Question: I'm looking for a jQuery radio-button replacement script or code snippet that behaves like jQuery UI's button set, converting '<input type="radio" value="1">' into buttons. I want to keep the radio buttons intact for styling flexibility, and because it's the better coding practice.
Looks and works fine as-is with jQuery UI, but it to the page load, which I'd like to avoid if possible. Here's how it looks now ...

Anyone seen something that can make radio buttons appear as above, but ?
If not, can anyone suggest an approach?
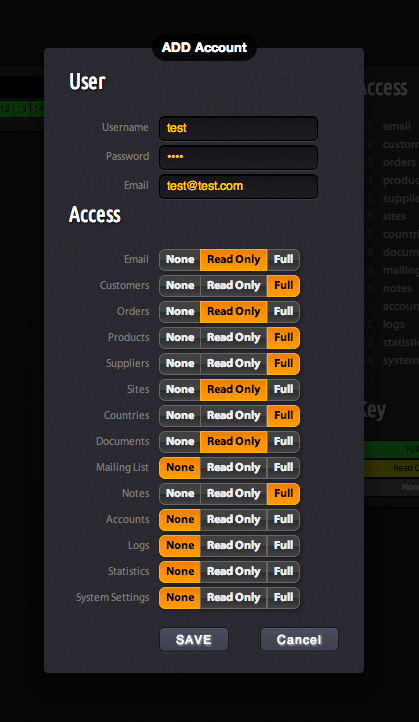
Answer: Funny thing I was just looking at another person who wrote his own module to do the same thing:
Disclaimer: I have not contributed to or thoroughly evaluated it so use your judgement:
<URL>
Alt Link: <URL>
hence might not fit in your criteria of lightweight. If you are already including Jquery then this might be an option.
[Rant]
> This answer helped the original author and he accepted it. It helped
many more until the guy with the original github project closed it.
Then somehow I got downvoted to 0. I am almost sorry to have helped
someone. A quick google search for 'radiosforbuttons'(the project name) would have led you to alternative pages
with the same thing and BTW you are welcome to edit answer to provide
updated links. But no, bunch of lazy thankless people would rather
vote down instead of helping. This place is turning rotten everyday.
[/End of Rant]